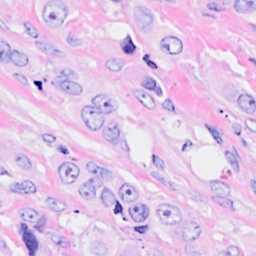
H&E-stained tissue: Breast